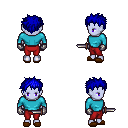
a pixel art fantasy rpg character, female body template, dark elf, purple skin, teal long-sleeve shirt, red pants, blue bedhead hairstyle, metal gloves, brown slippers, dagger, four views (front, back, left, right), 2x2 character sprite sheet, small pixel art, hard edges, no anti-aliasing